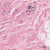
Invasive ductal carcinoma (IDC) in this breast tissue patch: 0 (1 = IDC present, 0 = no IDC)